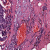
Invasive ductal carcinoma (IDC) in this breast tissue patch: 1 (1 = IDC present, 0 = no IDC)